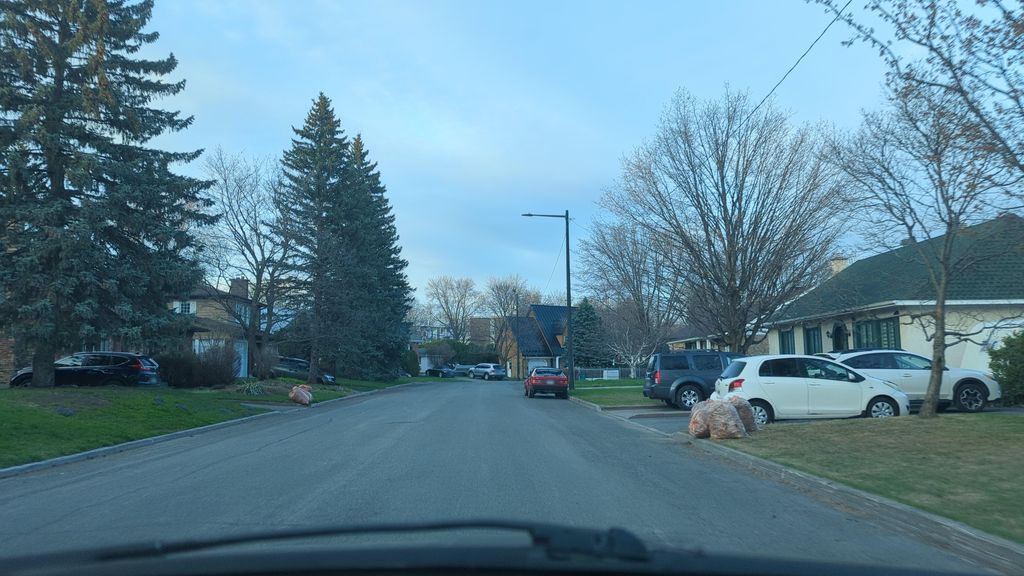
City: quebec_city